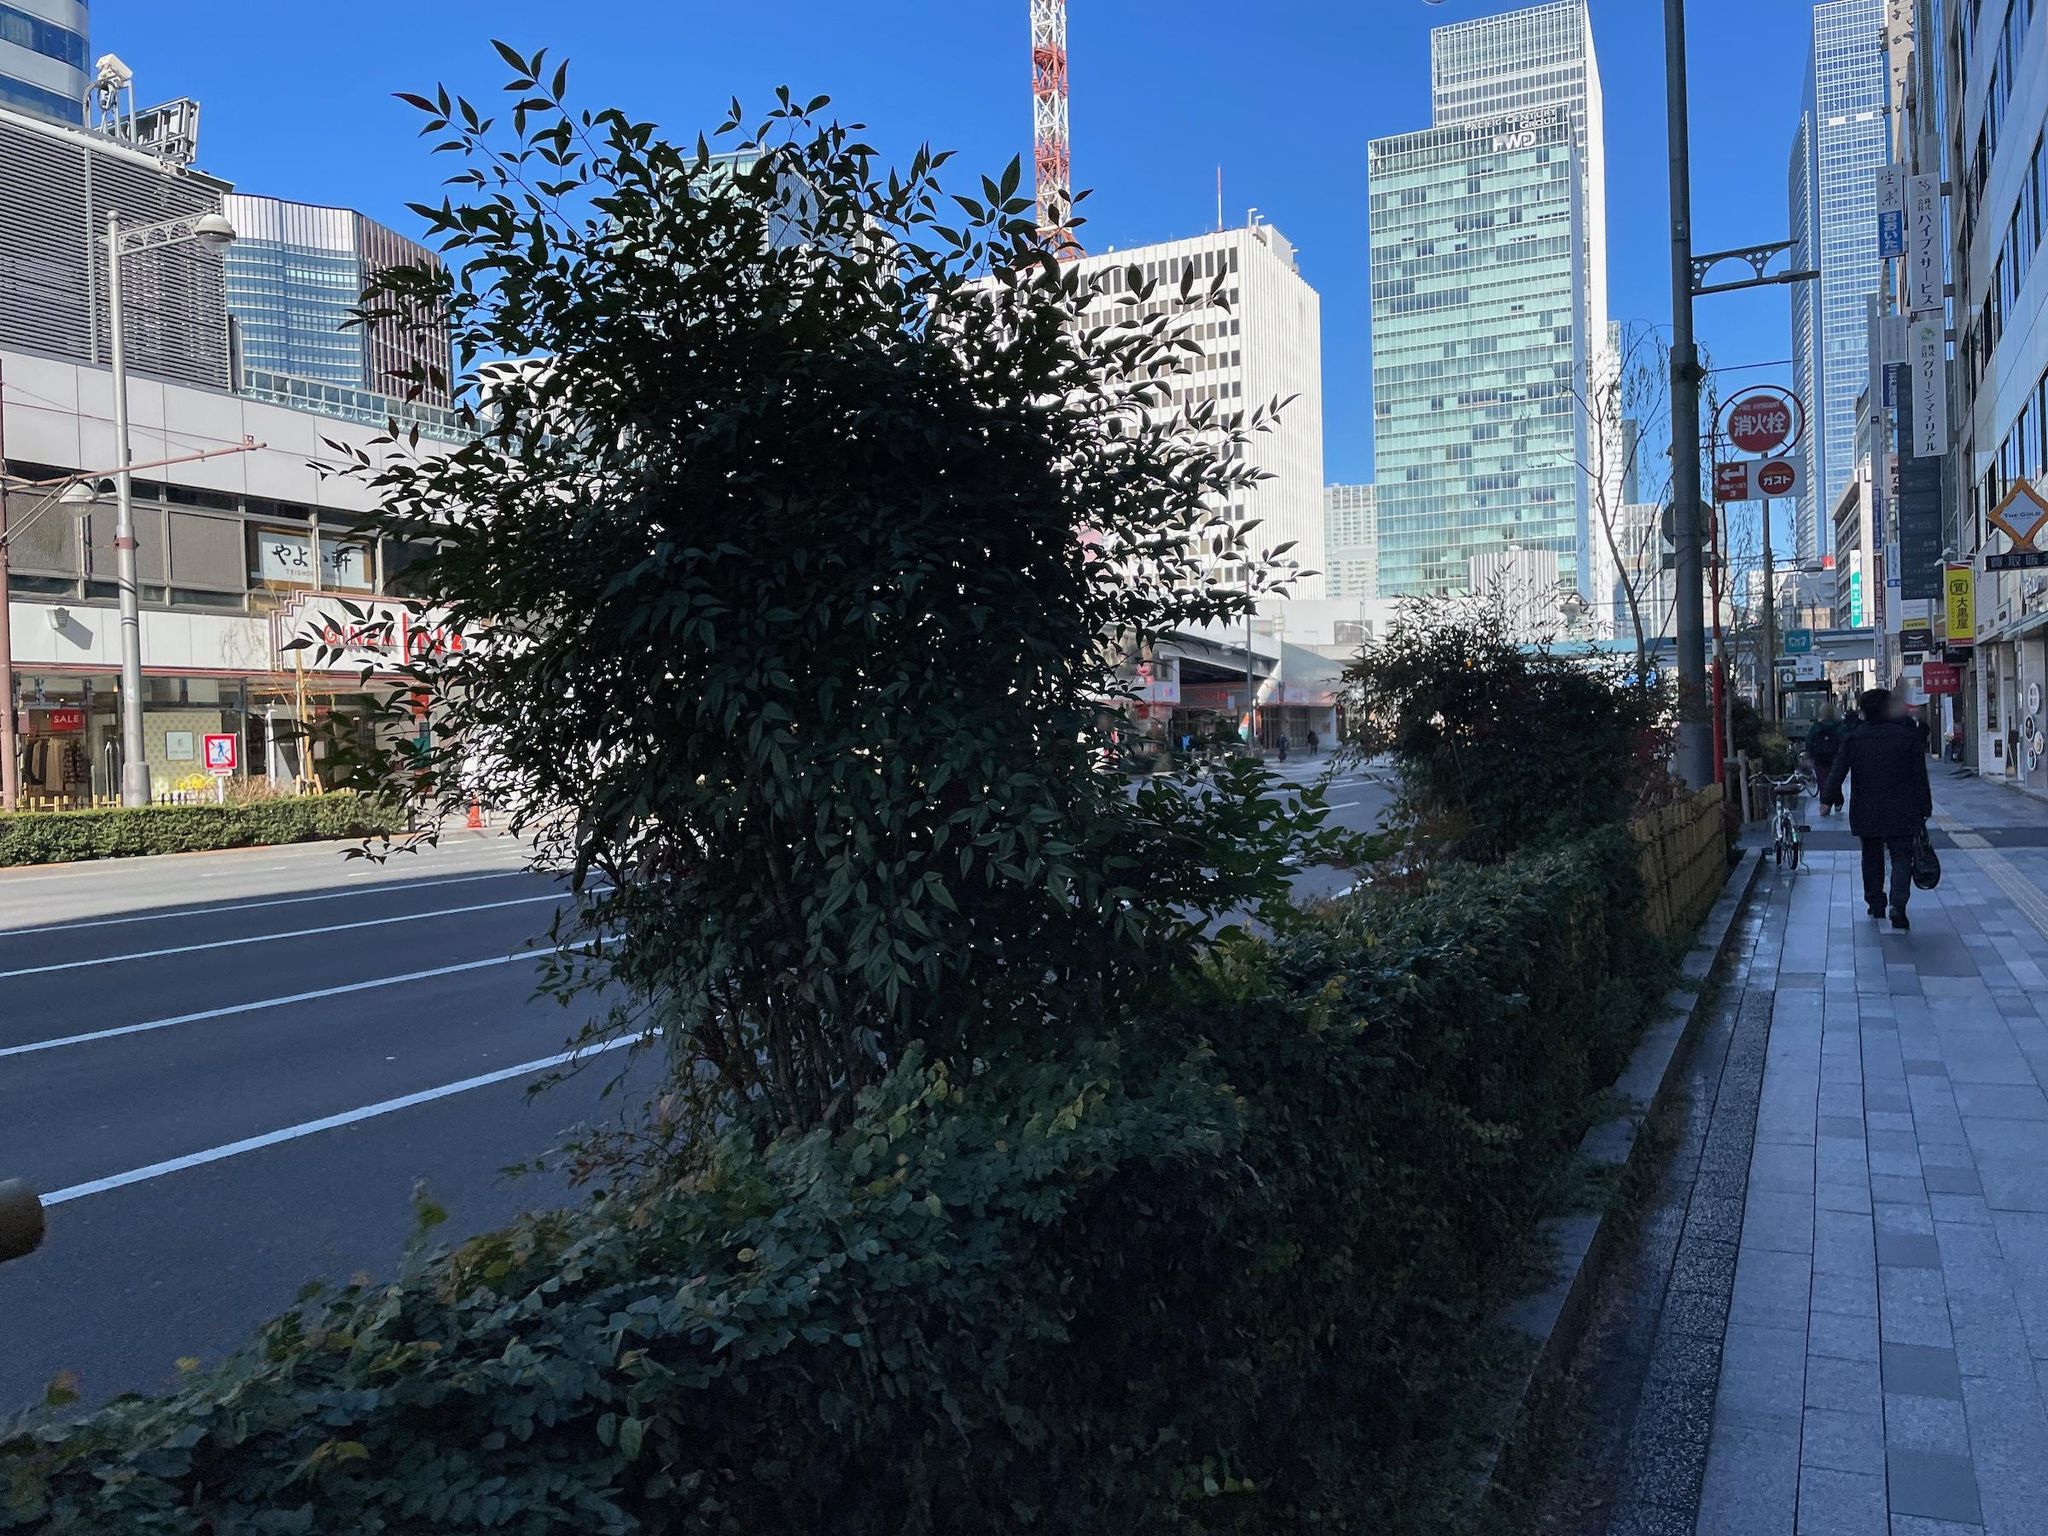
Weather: clear
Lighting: day
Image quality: good
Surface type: walking surface
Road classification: footway
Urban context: urban centre
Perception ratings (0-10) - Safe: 6.67, Lively: 7.33, Beautiful: 6.79, Boring: 3.78, Depressing: 4.25, Wealthy: 8.72